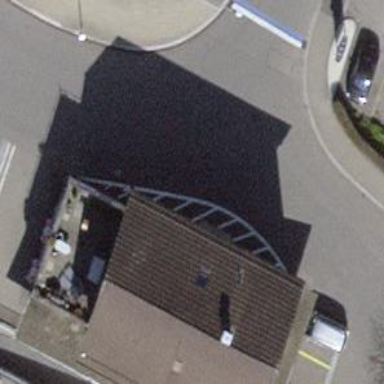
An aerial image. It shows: Transportation building with gabled roof.